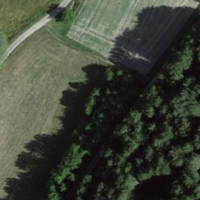
EUNIS habitat code: 41
Species observed at this site:
Apis mellifera
Ficaria verna